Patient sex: M
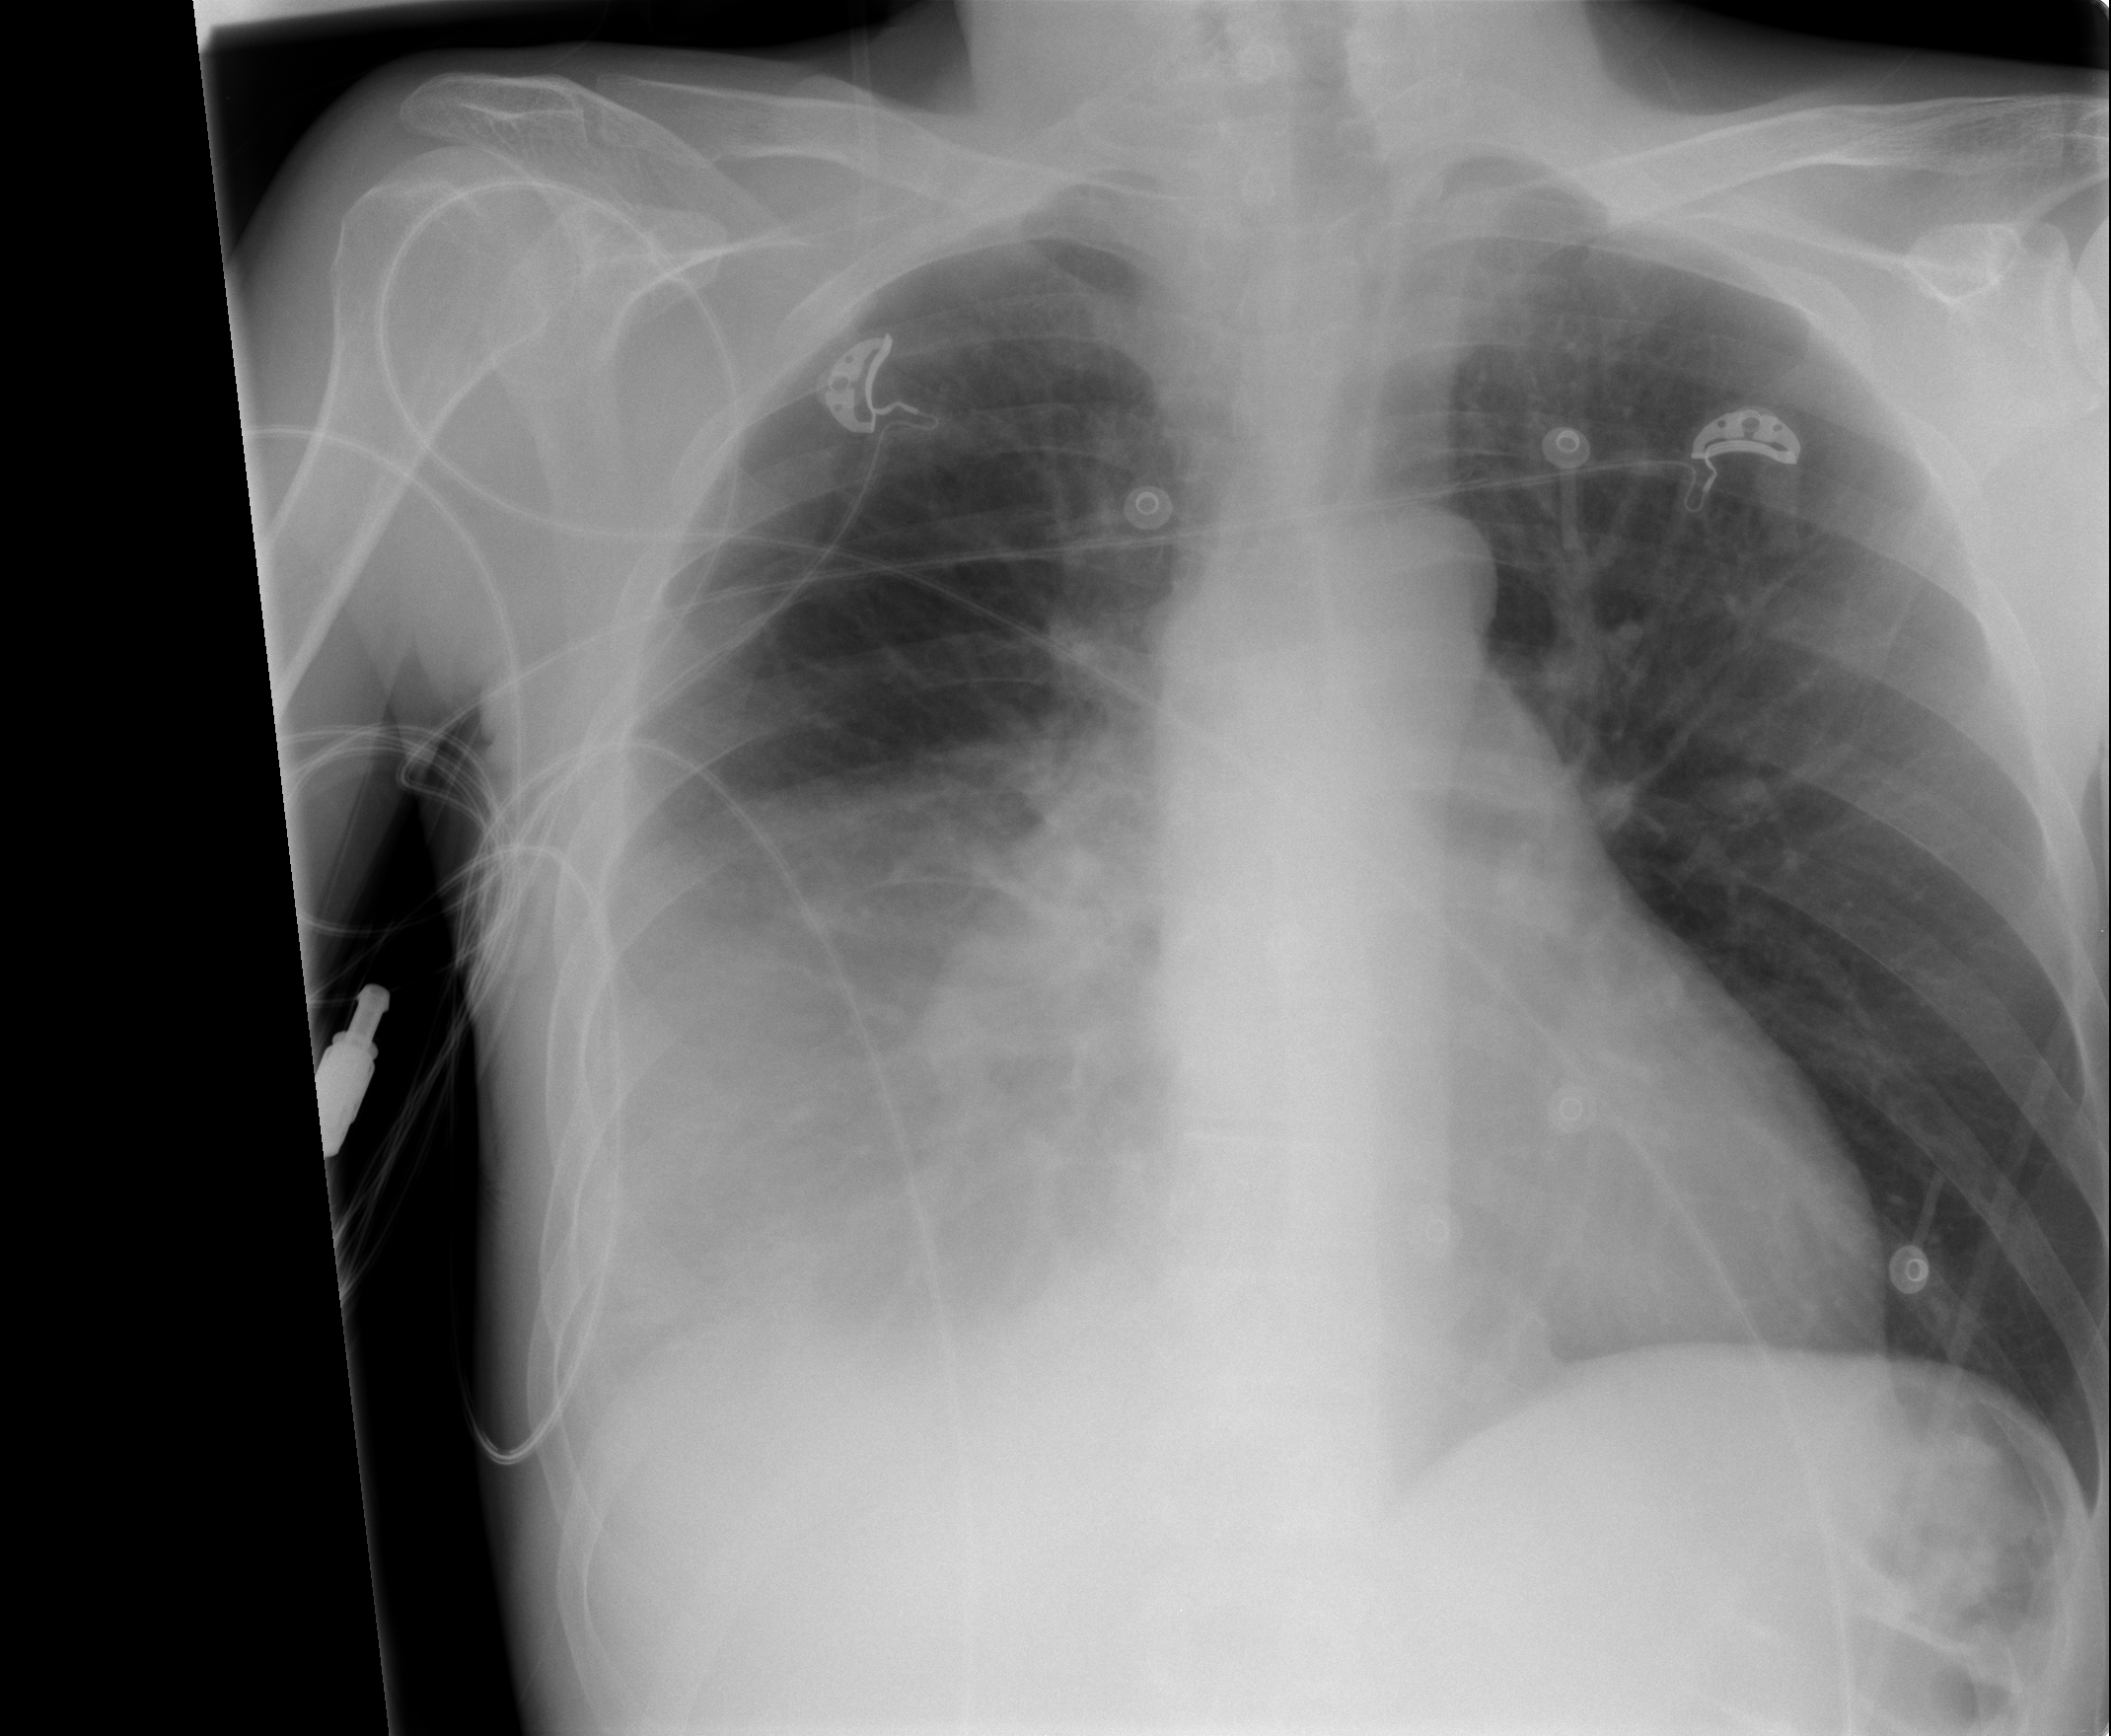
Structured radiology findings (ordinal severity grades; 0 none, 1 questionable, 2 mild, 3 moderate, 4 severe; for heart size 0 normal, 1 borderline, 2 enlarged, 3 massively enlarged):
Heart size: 0
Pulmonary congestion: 0
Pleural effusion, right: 3
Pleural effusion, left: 0
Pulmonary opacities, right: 2
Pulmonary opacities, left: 0
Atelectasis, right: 3
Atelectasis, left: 0